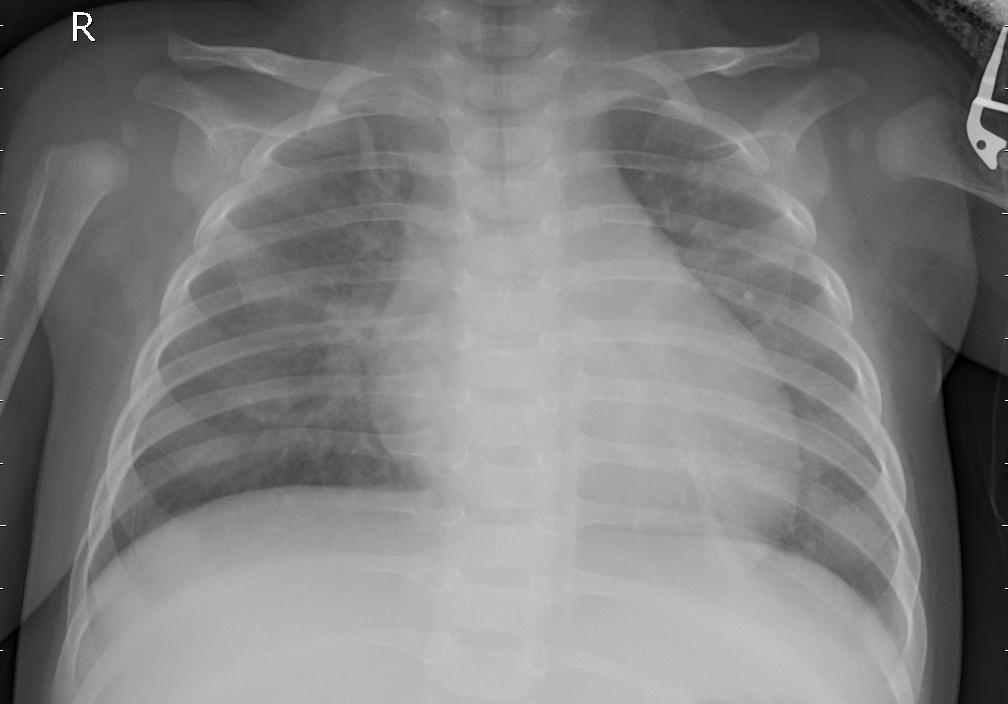
Diagnosis: PNEUMONIA